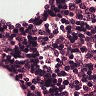
Metastatic tissue present: no